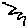
Label: zigzag